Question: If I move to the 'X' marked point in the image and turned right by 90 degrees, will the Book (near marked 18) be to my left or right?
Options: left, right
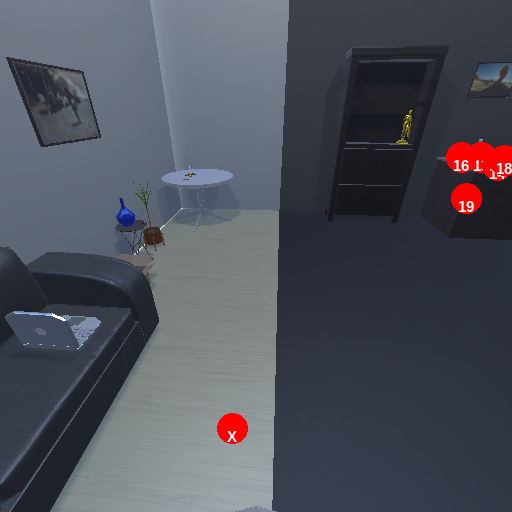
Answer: left